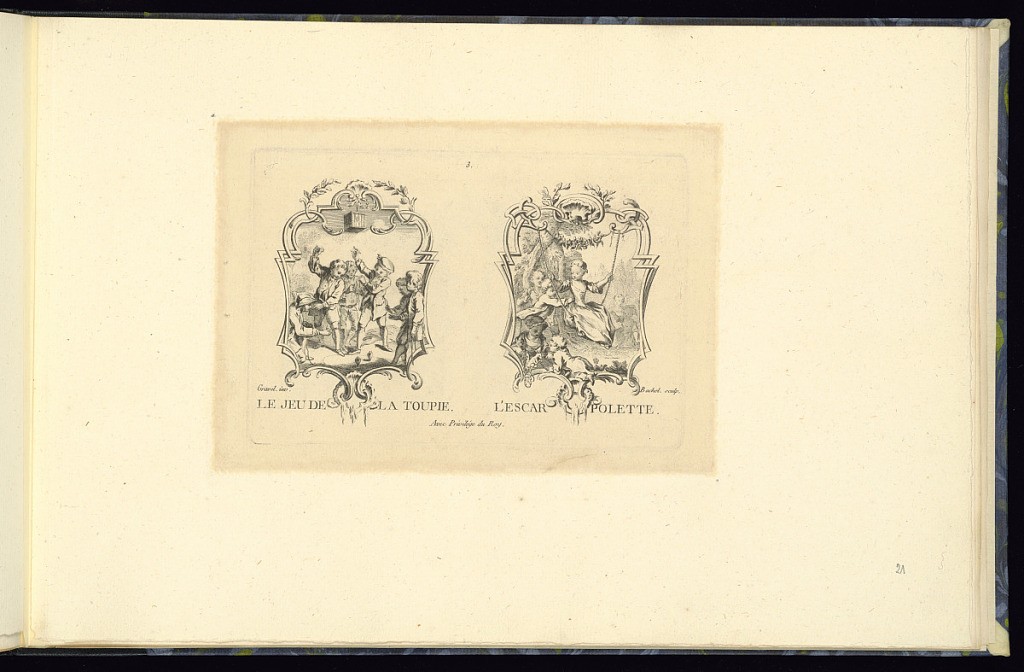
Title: LE JEU DE LA TOUPIE / L’ESCARPOLETTE
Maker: Jacques Bacheley, French, 1712 – 1781
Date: mid- 18th century
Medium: etching on paper
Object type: Print
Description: Third plate from a series of twelve scenes depicting children's games, framed within decorative rococo cartouches, two per plate, side-by-side. The left-hand side shows a group of boys playing with spinning tops within a landscape. The right-hand side shows a group of children playing in a landscape with a boy pushing a girl on a swing. The titles are lettered below each cartouche, the plate is signed and numbered.